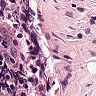
Metastatic tissue present: no